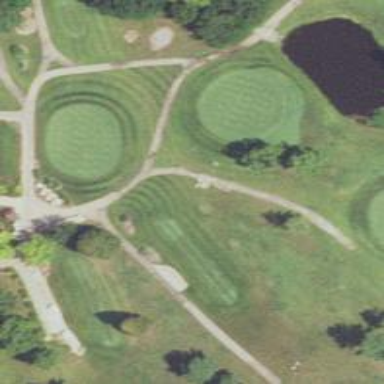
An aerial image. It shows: Service road designated as golf cart path.